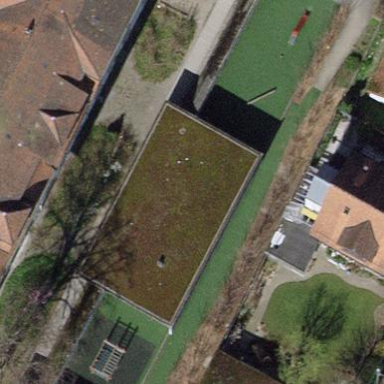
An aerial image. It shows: Kindergarten building.